Question: I have some values stored in Database which are pulled from a form in the website.. Sometimes some fields may be NULL value or empty..
When I print my values using PHP json encode.. It prints all the values in an array..
I successfully get that info in my AngularJS Factory but when i try to display the values using ng-Repeat it also takes the null value..
What I want to do is hide the NULL values altogether when looping..
The image that is not displayed is the ones that are Null value ..I want to hide it altogether..

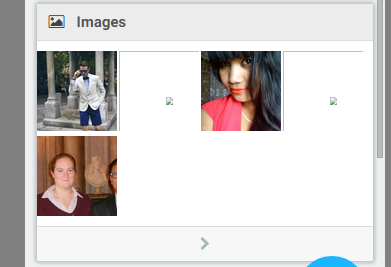
Answer: You can achieve this by simple use ng-show on your image tag:-
For example
'''
<div ng-repeat="post in posts">
<strong ng-show="post.tag!=null">{{post.tag}}</strong> //You use <img ng-show="image!=null" src="./."></img>
</div>
'''
And data in posts is:
'''
$scope.posts = [{id: 1, tag: 'tech'},
{id: 9, tag: null},
{id: 4, tag: 'sports'},
{id: 2, tag: null}];
'''
Result:-
tech
sports
Fiddle:- <URL>